Field crop: maize
Growth stage: 2
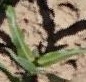
Species: maize